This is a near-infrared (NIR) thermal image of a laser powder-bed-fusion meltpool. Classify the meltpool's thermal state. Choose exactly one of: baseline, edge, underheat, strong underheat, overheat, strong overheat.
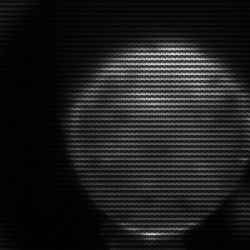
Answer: edge